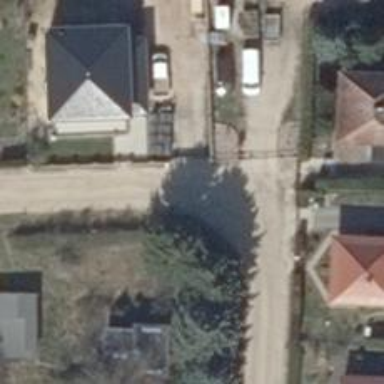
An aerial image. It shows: Driveway leading to service road.